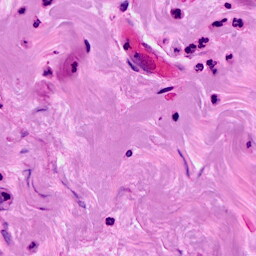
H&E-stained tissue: Breast